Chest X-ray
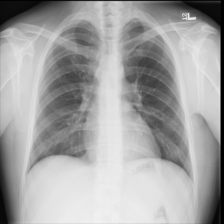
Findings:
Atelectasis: negative
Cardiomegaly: negative
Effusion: negative
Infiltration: negative
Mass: negative
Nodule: negative
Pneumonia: negative
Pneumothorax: negative
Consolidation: negative
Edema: negative
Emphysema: negative
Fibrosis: negative
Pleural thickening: negative
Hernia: negative